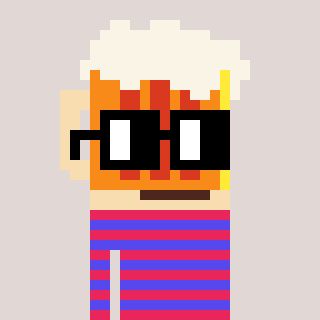
a pixel art character with square black glasses, a beer-shaped head and a computerblue-colored body on a warm background